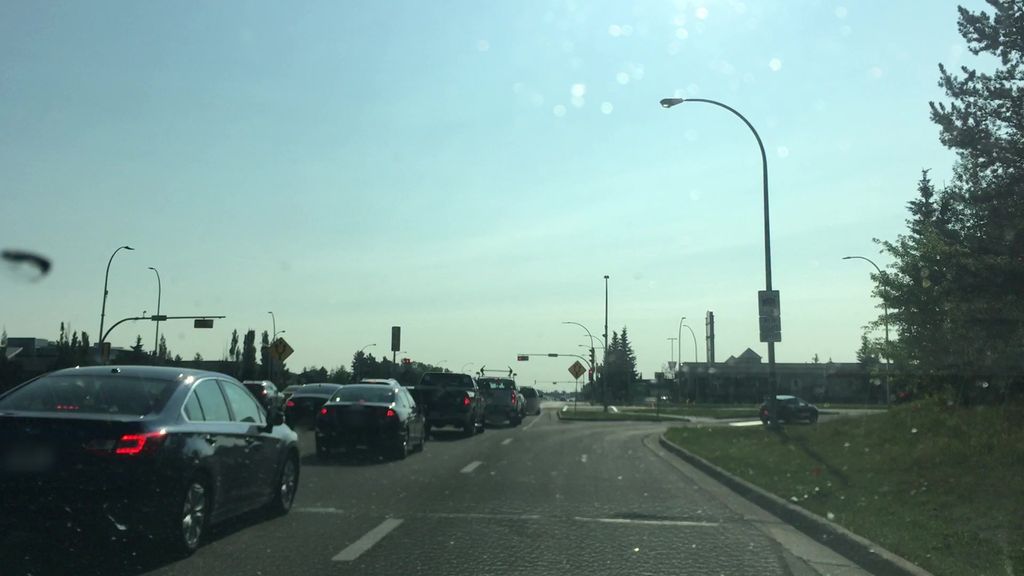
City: edmonton